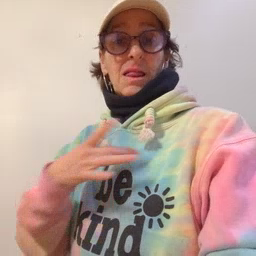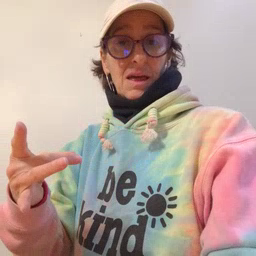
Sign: like